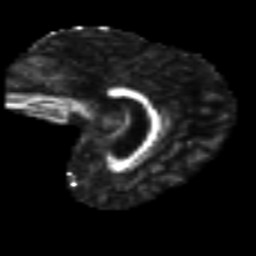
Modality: FA
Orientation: sagittal
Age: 37
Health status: ill
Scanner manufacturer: philips
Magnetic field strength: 3 T
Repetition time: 9 s
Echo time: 0.127 s